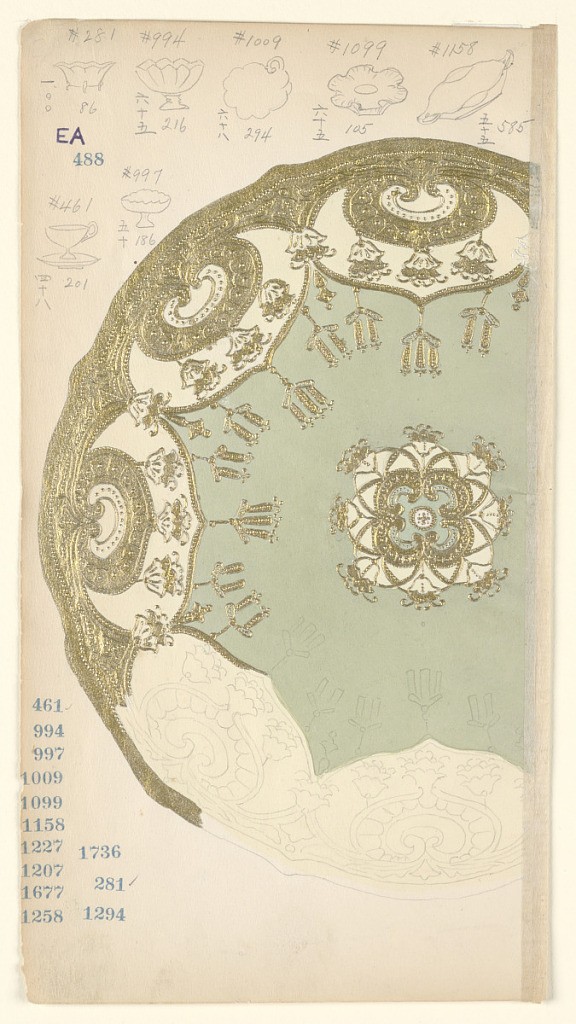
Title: Design for a Plate
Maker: Noritake, Japan and New York, New York, USA
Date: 1880–1910
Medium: Brush and gold gouache, green watercolor, graphite on cream paper
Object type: Drawing
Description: Design for plate bordered with gold circular medallions with pendant flowers; in turn those have hanging flowers with 2 prongs against a light green ground; at center is a floral medallion with quatrefoil motif inside. Inscribed in graphite, upper margin: numbers and several tableware designs